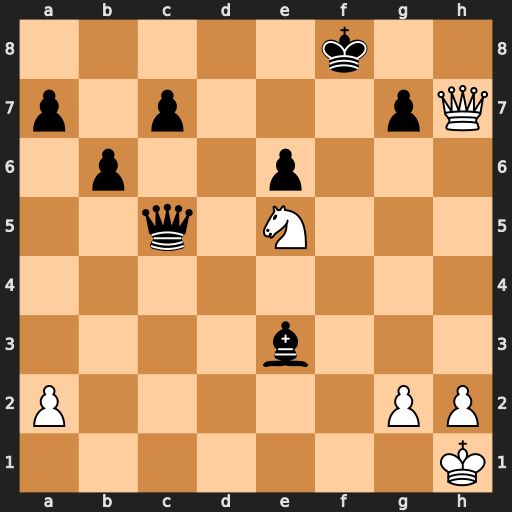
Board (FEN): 5k2/p1p3pQ/1p2p3/2q1N3/8/4b3/P5PP/7K
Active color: w
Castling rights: -
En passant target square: -
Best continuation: Nd7+ Kf7 Nxc5